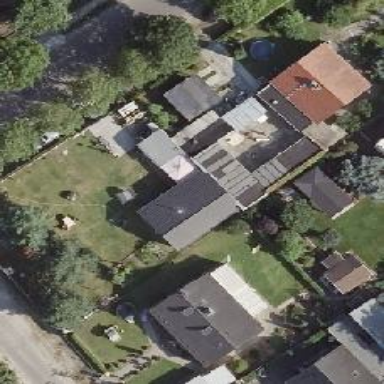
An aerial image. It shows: Detached building with saltbox roof shape.